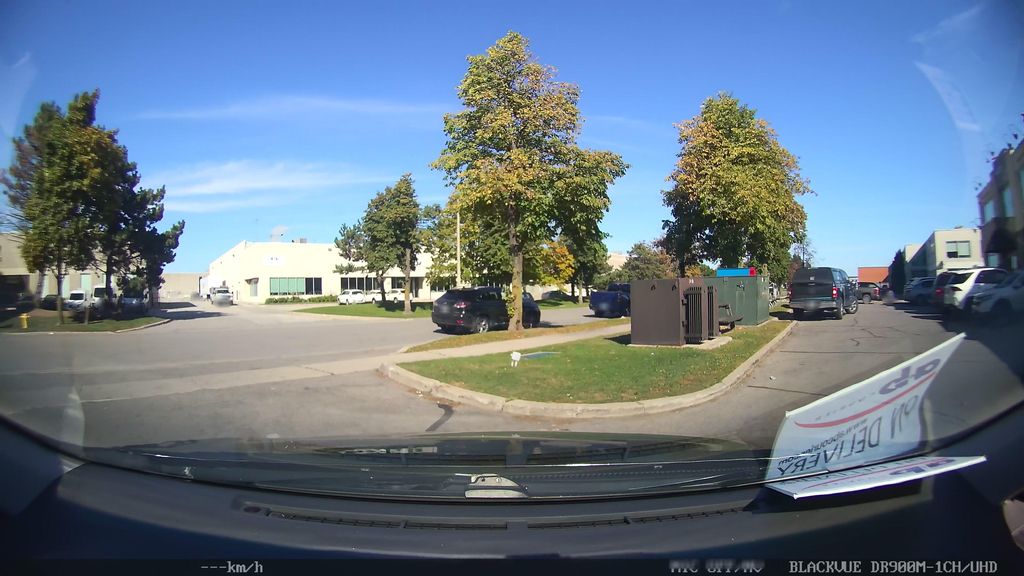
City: toronto